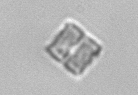
Label: Bacillariophyceae_morphotype1